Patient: sex M, age 53
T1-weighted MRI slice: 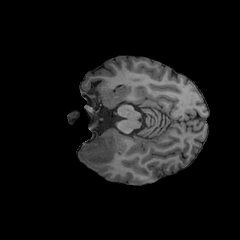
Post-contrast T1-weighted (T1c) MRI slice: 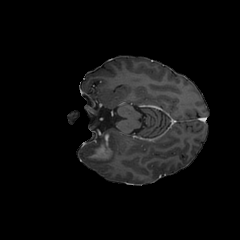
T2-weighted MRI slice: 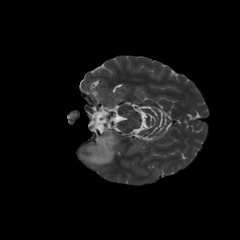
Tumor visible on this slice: yes
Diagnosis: Astrocytoma, IDH-mutant
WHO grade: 4